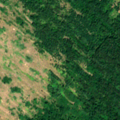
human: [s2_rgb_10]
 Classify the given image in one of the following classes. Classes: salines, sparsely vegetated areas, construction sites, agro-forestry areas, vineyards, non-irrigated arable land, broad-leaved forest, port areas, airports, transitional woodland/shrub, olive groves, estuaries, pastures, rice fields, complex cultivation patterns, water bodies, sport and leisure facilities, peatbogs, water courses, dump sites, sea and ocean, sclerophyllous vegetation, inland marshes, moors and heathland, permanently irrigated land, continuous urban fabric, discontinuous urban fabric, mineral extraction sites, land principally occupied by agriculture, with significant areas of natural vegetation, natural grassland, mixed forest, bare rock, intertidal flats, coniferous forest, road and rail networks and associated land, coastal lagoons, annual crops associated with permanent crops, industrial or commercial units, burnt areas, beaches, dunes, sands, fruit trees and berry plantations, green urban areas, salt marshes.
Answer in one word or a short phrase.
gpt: broad-leaved forest, mixed forest, transitional woodland/shrub